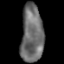
Tissue: lung
Cell type: Epithelial cells
Senescence score: 0.2022
Nuclear area (px): 1261
Mean DAPI intensity: 107.859